Field crop: maize
Growth stage: 2
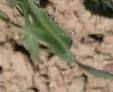
Species: maize